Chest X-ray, AP view. Patient: 47 years old, sex M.
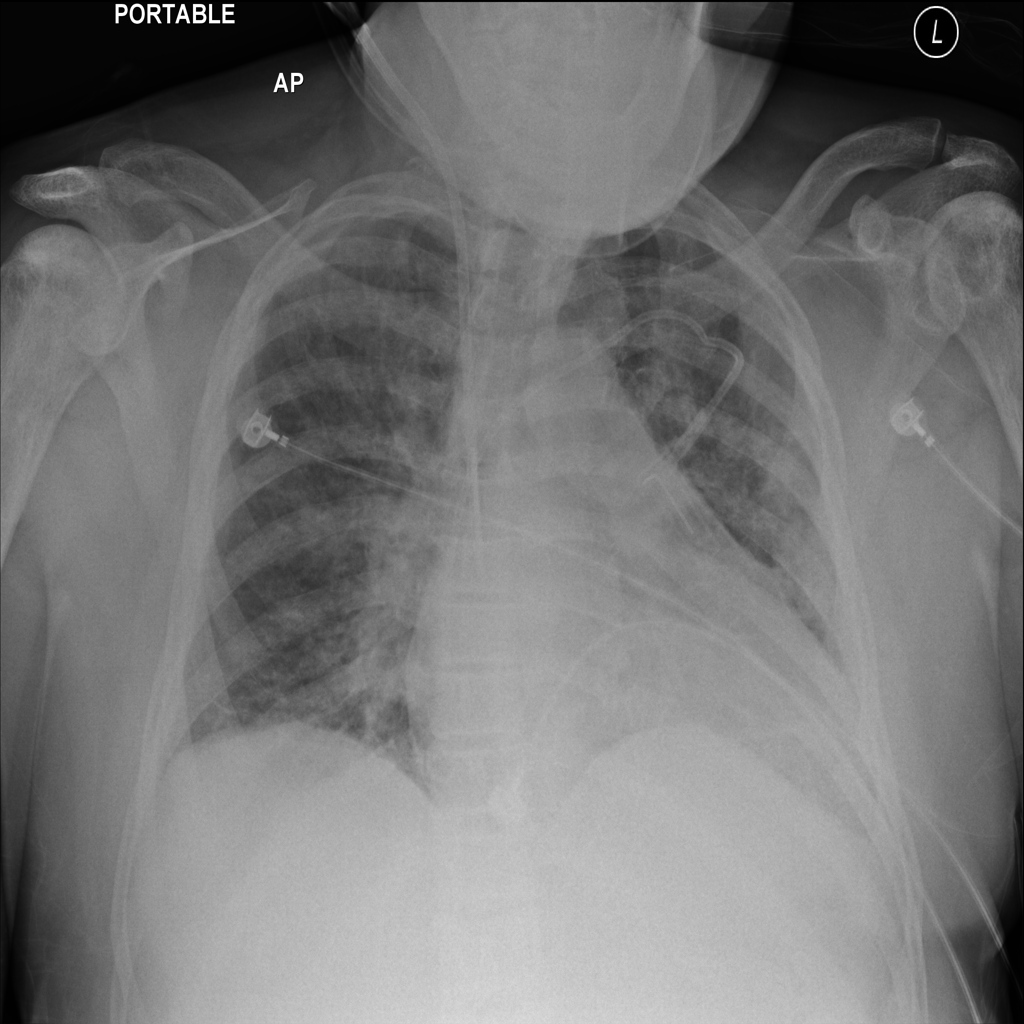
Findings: No Finding